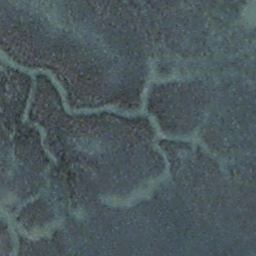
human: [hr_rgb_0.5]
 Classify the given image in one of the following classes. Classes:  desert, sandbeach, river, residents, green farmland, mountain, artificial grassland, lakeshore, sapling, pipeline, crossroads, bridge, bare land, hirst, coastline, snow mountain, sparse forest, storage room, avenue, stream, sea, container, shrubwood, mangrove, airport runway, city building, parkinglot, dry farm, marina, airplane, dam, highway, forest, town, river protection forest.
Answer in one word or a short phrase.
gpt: stream